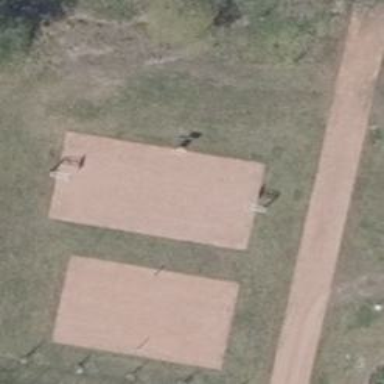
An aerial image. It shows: Clay basketball court located on sports pitch.